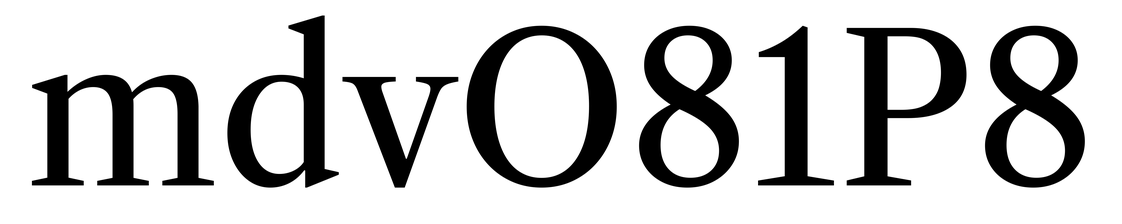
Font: LibreCaslonText_Regular